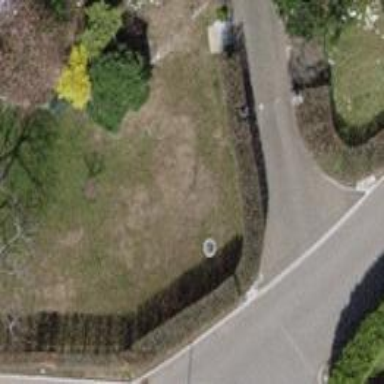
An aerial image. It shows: Hedge acting as barrier.